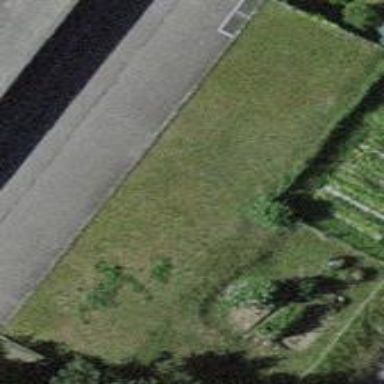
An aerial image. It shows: Garages with flat grass roofs.